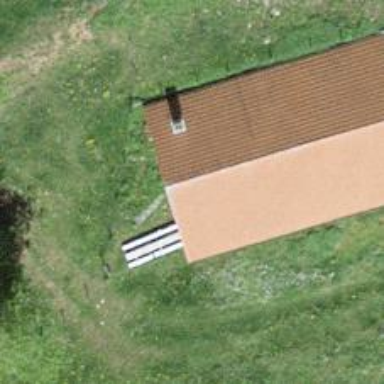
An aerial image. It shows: Picnic shelter amenity.